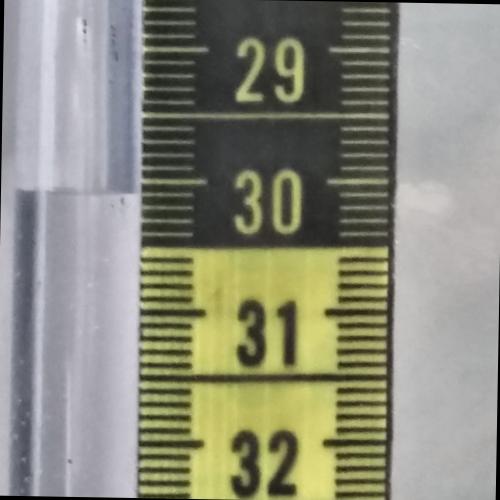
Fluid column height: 30.1 cm